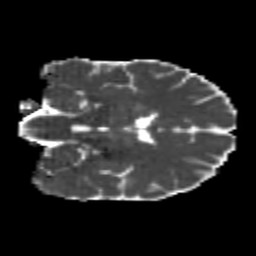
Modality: MD
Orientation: coronal
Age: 26
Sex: male
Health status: healthy
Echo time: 0.074 s